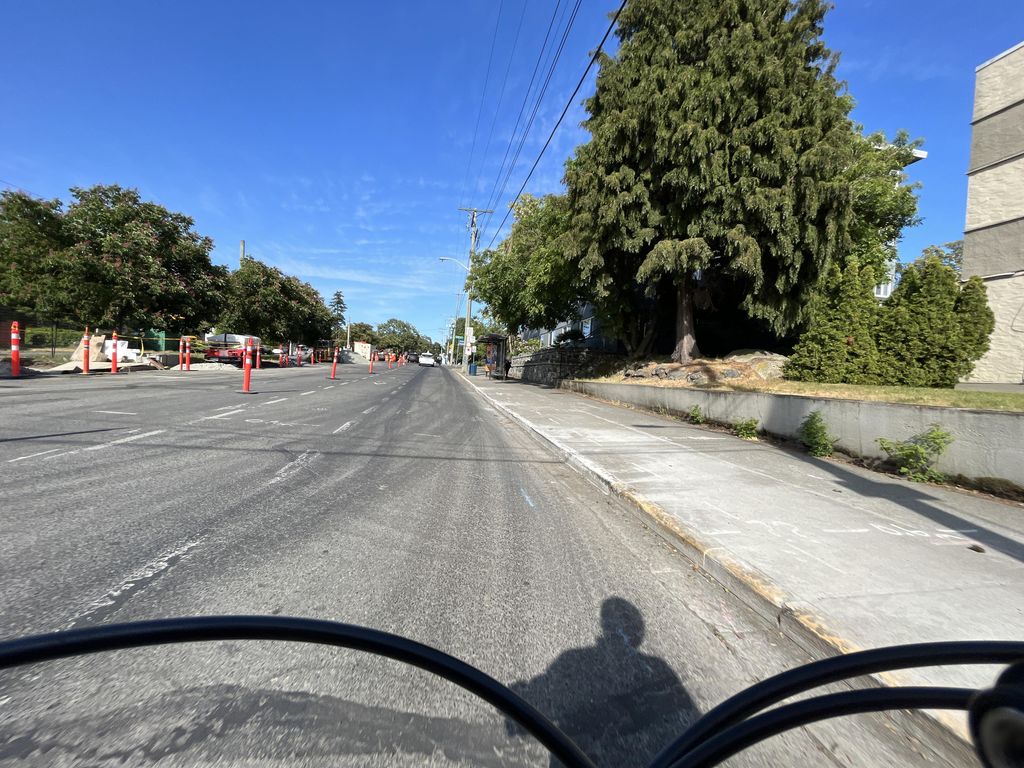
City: victoria